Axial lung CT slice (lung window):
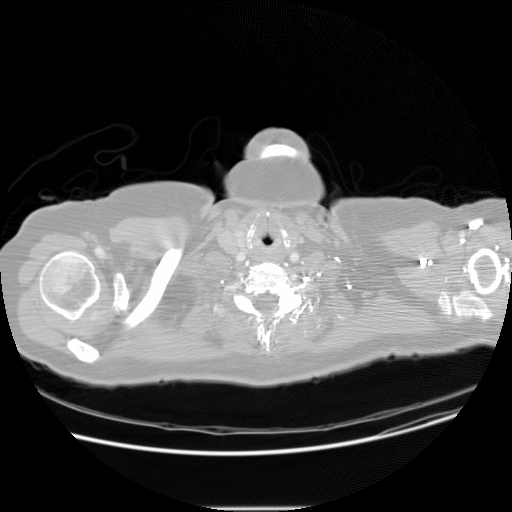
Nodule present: no